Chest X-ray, PA view. Patient: 20 years old, sex F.
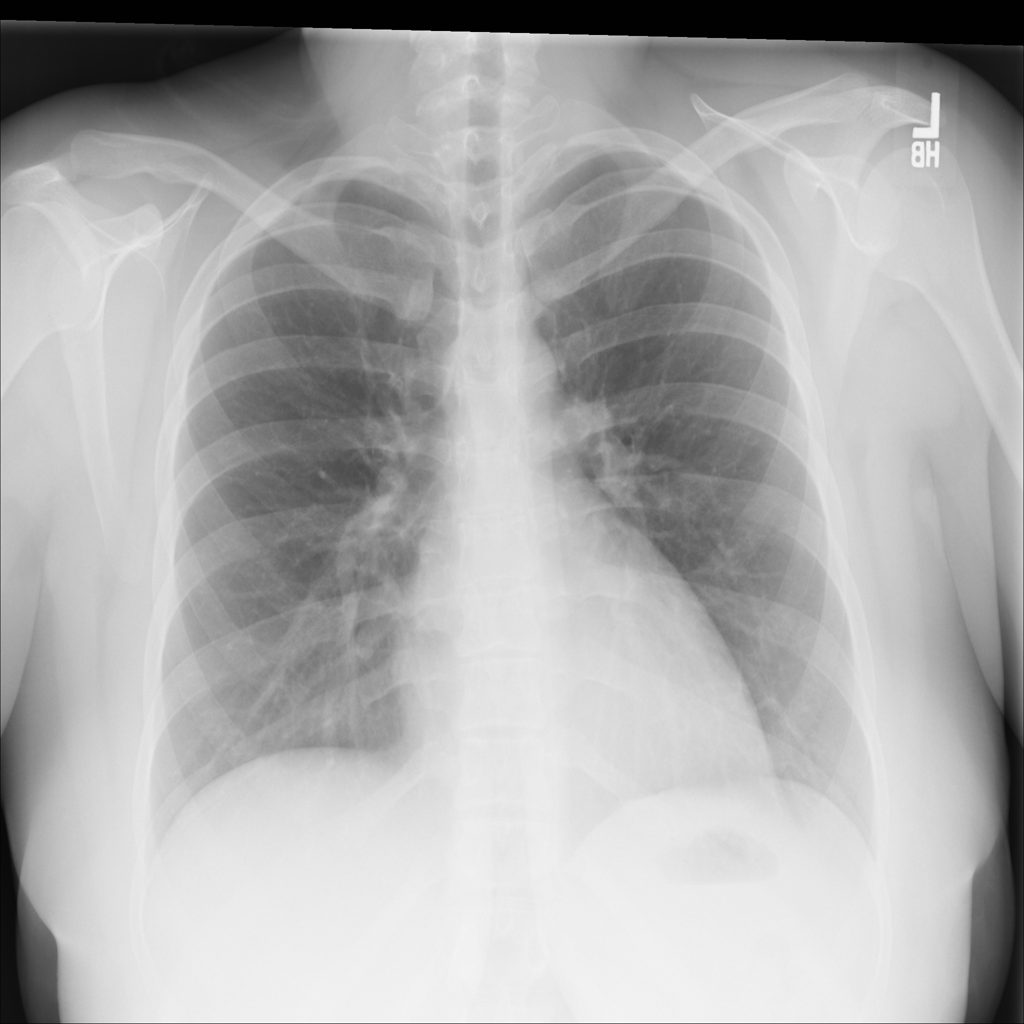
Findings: No Finding